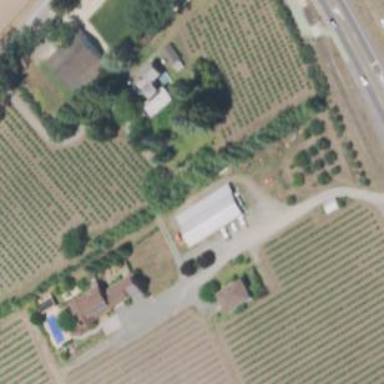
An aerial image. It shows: Vineyard with wine grapes as the main crop.